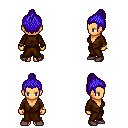
a pixel art fantasy rpg character, female body template, human, tanned skin, brown robe, white pants, blue short topknot hairstyle, bracelets, maroon shoes, four views (front, back, left, right), 2x2 character sprite sheet, small pixel art, hard edges, no anti-aliasing